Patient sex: F
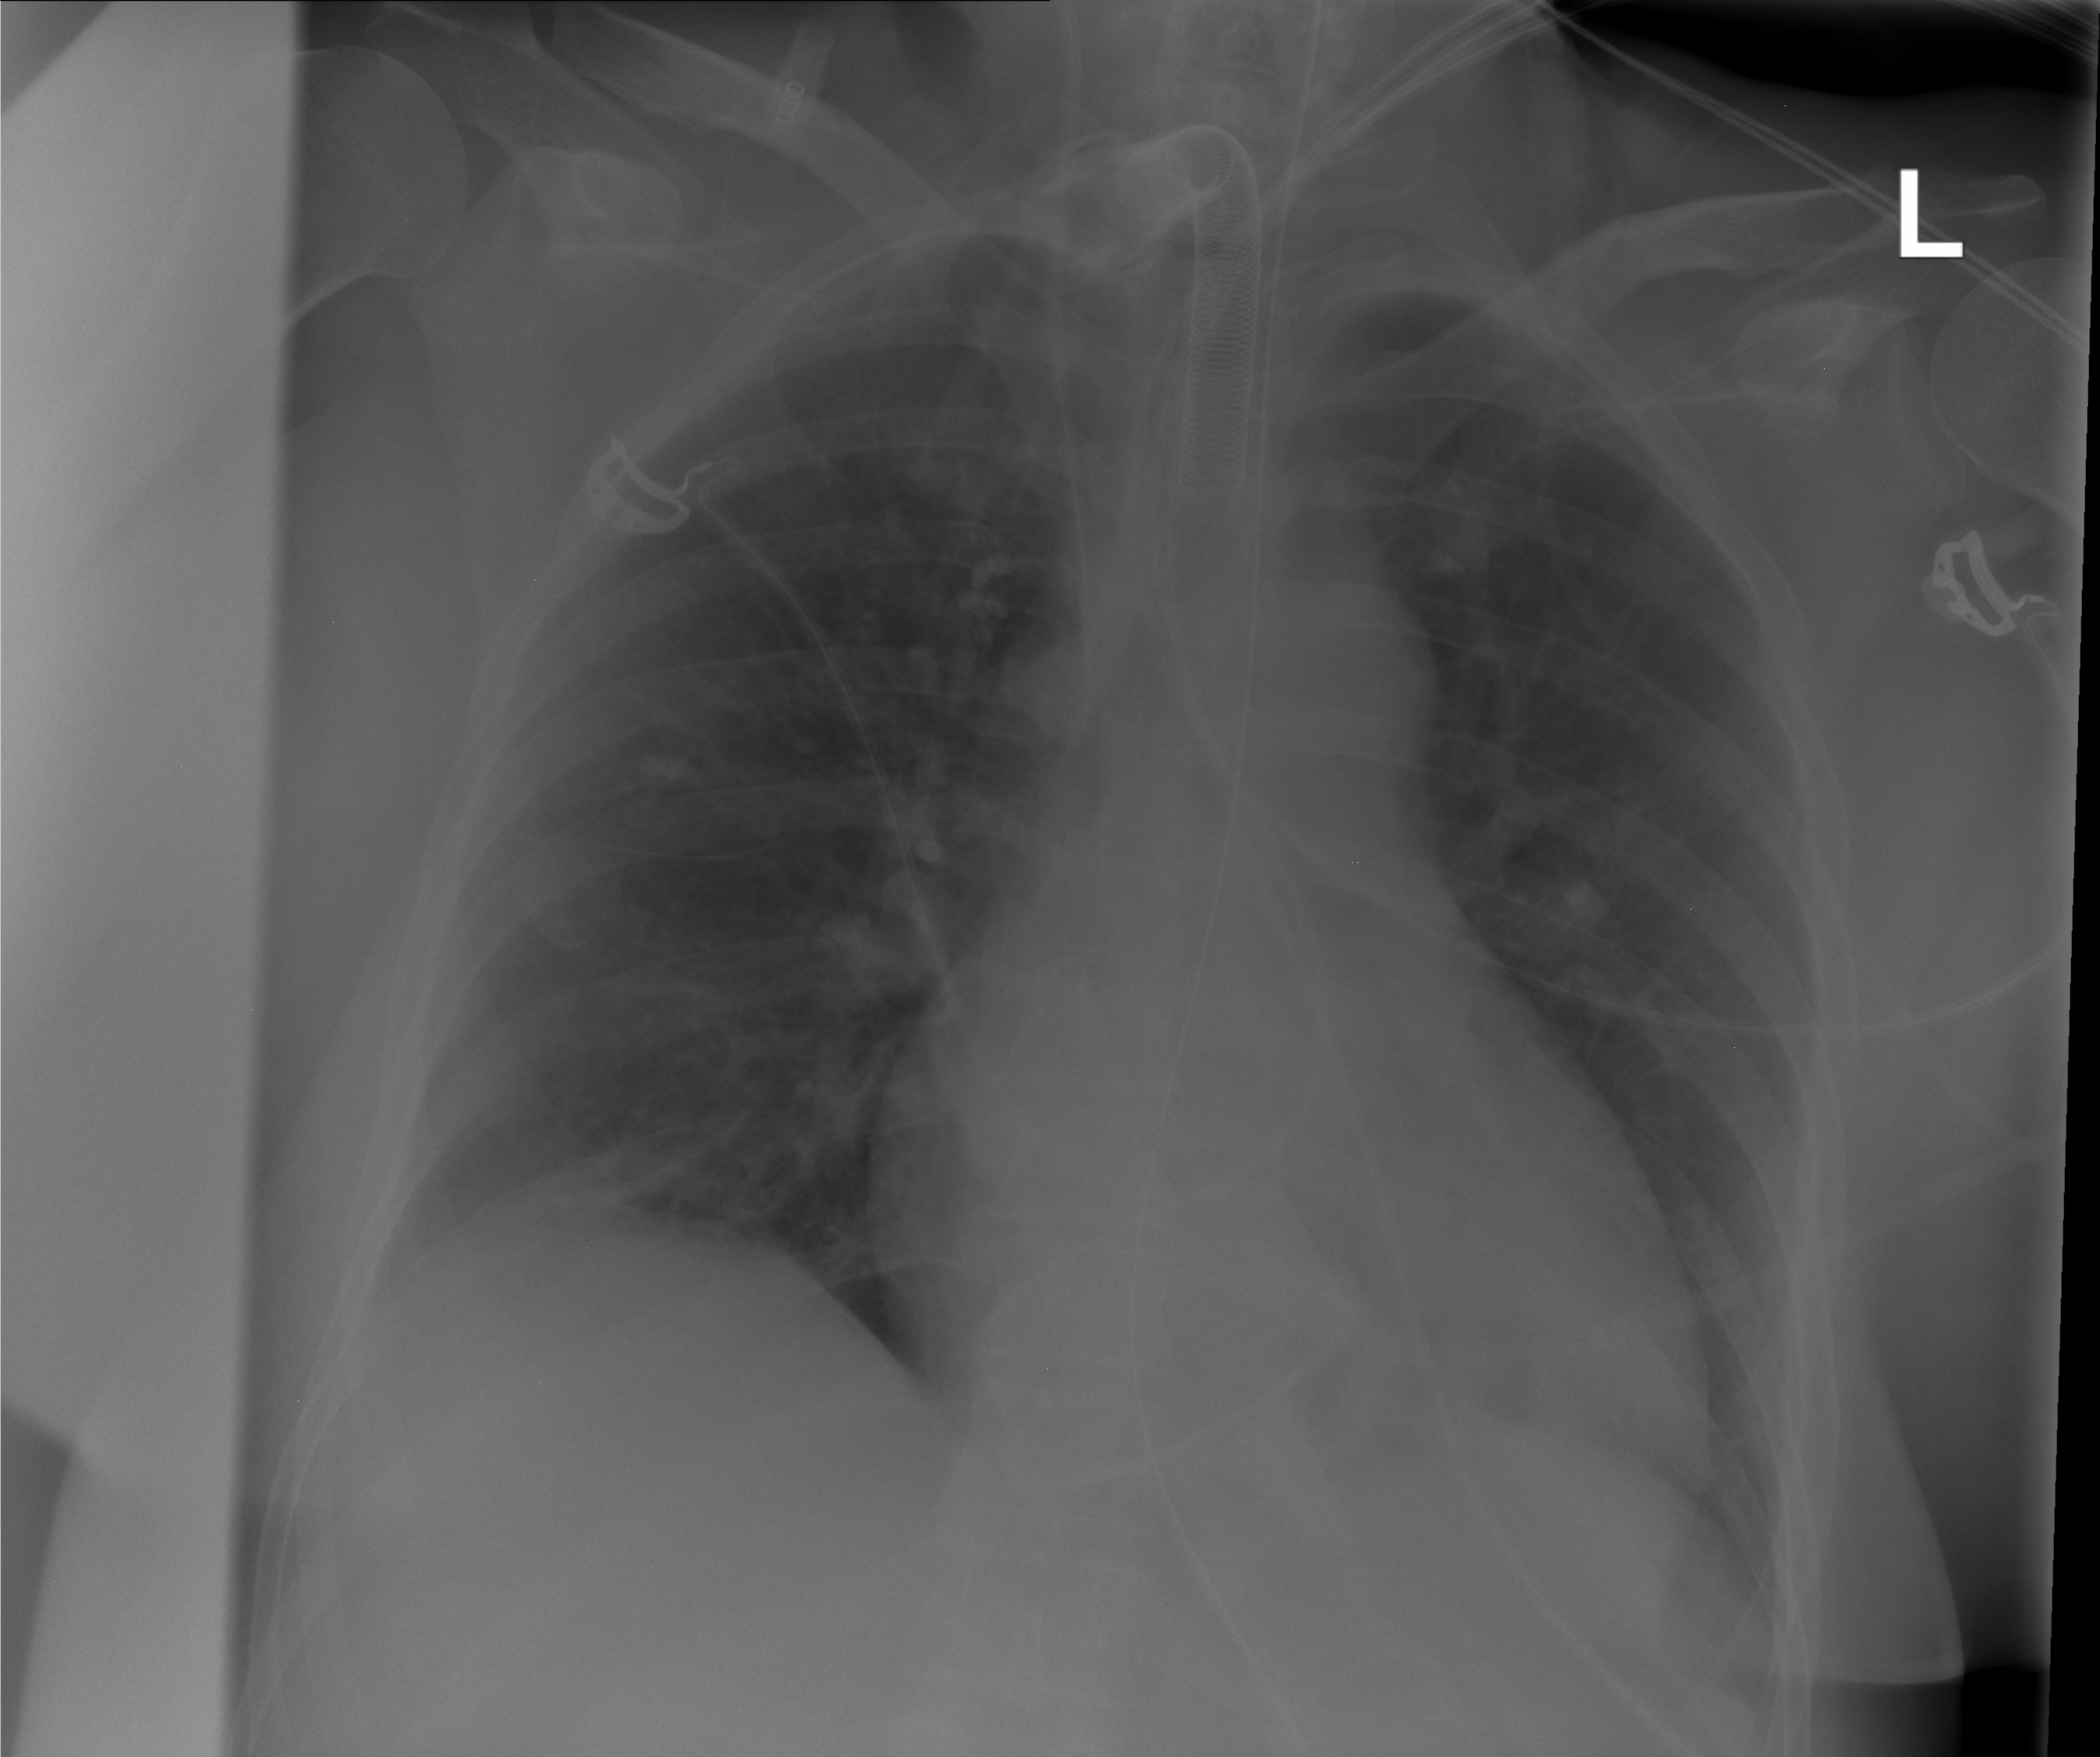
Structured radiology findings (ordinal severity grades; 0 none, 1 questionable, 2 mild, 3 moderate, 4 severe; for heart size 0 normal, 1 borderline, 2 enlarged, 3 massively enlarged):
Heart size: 2
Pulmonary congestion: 0
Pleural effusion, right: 0
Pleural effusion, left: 2
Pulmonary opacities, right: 0
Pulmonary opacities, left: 0
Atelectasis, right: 0
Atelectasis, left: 0